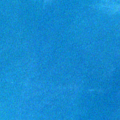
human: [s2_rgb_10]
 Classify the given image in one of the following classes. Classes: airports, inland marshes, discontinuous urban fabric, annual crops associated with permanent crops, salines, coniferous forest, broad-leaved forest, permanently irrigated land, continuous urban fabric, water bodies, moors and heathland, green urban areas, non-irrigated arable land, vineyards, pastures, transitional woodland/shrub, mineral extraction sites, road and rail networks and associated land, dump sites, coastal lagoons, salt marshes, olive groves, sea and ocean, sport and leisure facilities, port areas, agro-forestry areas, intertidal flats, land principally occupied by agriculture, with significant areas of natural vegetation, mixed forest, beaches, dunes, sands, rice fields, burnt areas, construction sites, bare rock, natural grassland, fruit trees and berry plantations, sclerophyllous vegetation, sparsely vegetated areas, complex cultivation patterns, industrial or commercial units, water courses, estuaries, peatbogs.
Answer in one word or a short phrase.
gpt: sea and ocean